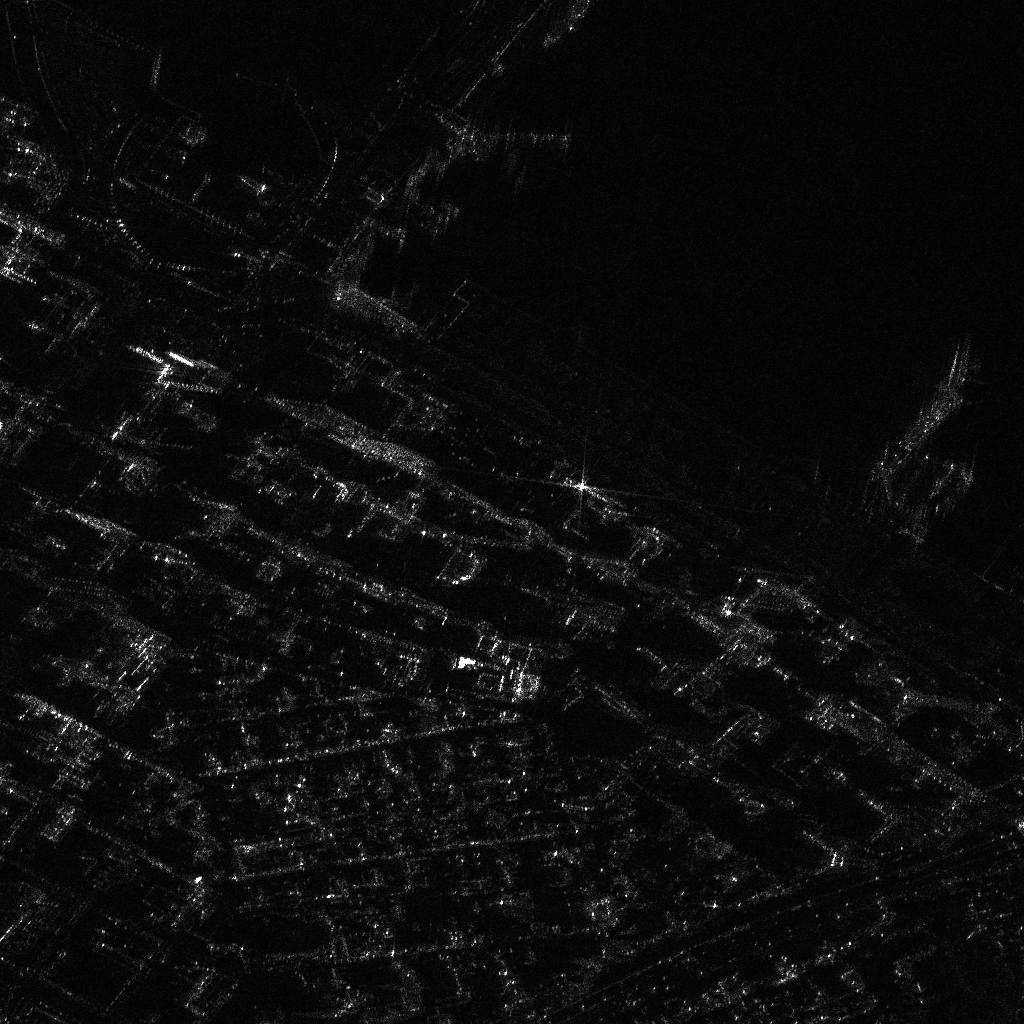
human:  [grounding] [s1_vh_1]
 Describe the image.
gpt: In the satellite image, there is  <ref>1 large container </ref> <box>[[54, -2, 56, 5, 44]]</box> located at top,  <ref>1 small ore-oil </ref> <box>[[88, 35, 90, 48, 43]]</box> located at right,  <ref>1 small container </ref> <box>[[22, 17, 25, 18, 34]]</box> located at top left,  <ref>2 medium container </ref> <box>[[91, 44, 92, 48, 36], [92, 45, 94, 49, 36]]</box> located at right.